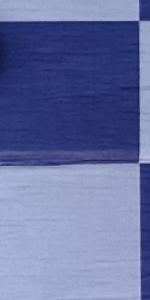
Label: Empty